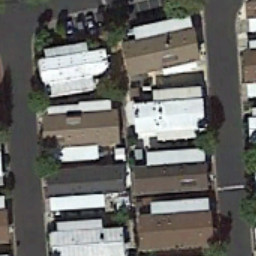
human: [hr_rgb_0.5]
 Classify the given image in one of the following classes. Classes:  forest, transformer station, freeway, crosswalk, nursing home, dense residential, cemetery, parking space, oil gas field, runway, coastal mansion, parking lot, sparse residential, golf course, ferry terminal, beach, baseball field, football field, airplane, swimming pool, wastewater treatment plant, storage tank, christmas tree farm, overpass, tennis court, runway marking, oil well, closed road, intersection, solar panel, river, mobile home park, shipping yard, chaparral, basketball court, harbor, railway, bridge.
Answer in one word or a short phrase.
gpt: mobile home park